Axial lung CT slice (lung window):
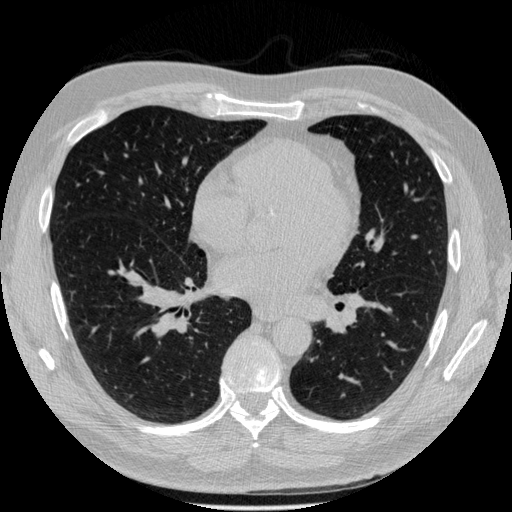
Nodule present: no